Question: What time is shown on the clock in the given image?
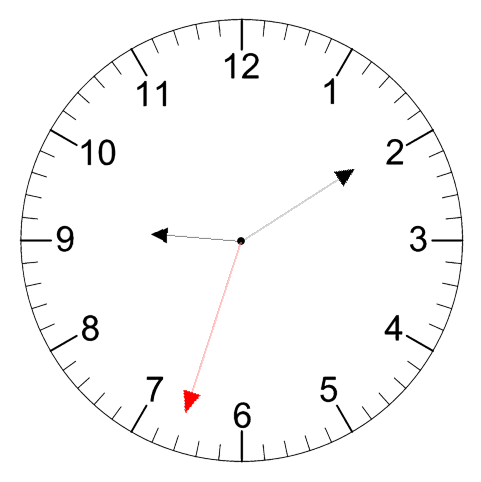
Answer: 09:09:33